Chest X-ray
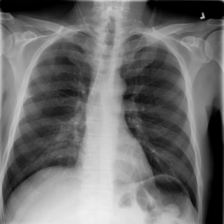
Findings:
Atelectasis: negative
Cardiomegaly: negative
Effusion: negative
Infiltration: negative
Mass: negative
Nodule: negative
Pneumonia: negative
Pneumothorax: negative
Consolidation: negative
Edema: negative
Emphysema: negative
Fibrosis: negative
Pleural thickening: negative
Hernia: negative